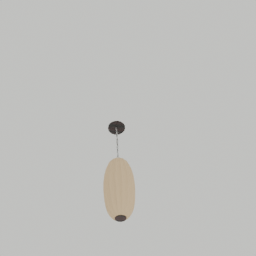
Label: lighting